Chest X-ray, AP view. Patient: 52 years old, sex M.
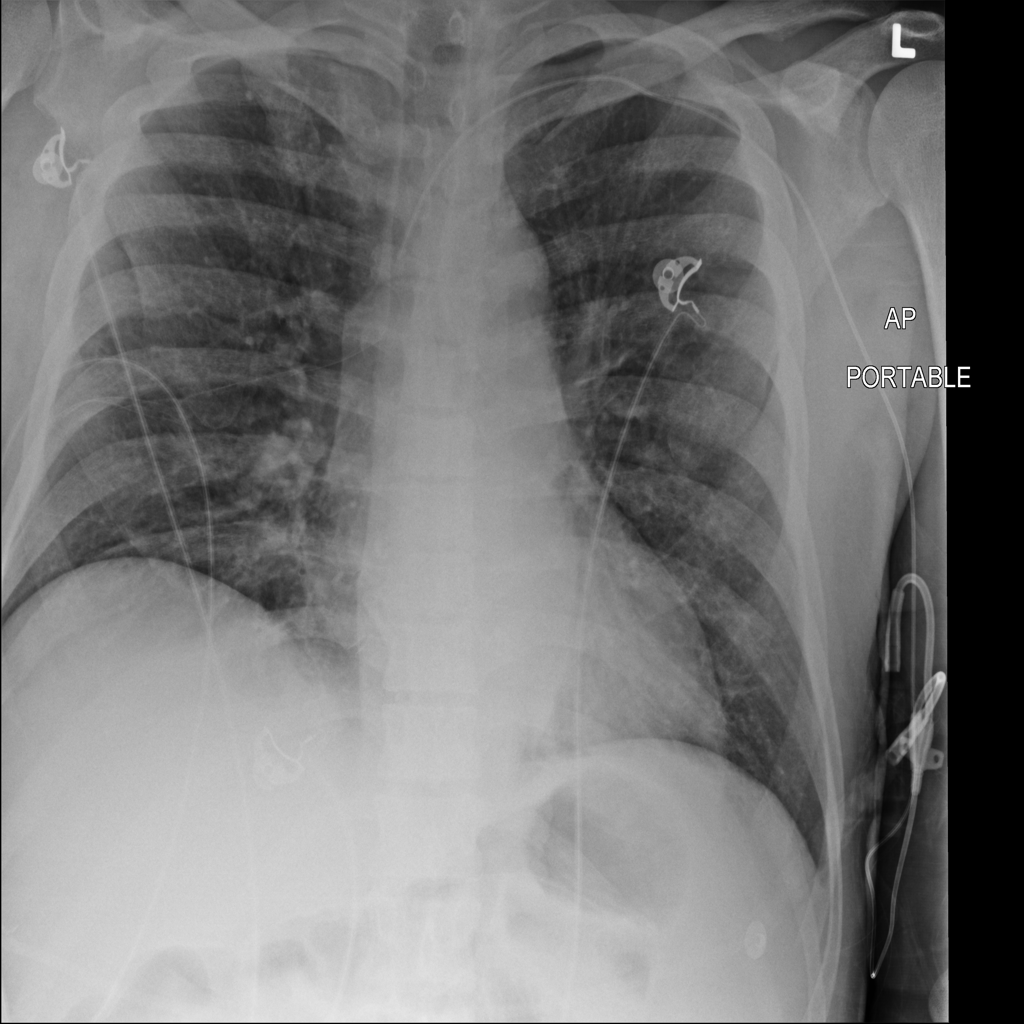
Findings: No Finding